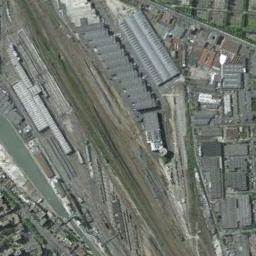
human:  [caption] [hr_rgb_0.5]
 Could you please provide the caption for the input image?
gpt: The railway station has some railways and makeshift houses and a river is next to the railway station .

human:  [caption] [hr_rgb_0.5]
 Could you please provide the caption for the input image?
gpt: Many buildings of different shapes are beside the railway station .

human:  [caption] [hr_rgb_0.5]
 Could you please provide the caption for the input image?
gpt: There is a railway station in the crowded city .

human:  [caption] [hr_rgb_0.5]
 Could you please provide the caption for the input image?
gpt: The railway station is on the bare land next to some buildings .

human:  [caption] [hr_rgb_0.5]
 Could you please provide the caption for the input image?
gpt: There are some gray buildings beside the railway station .